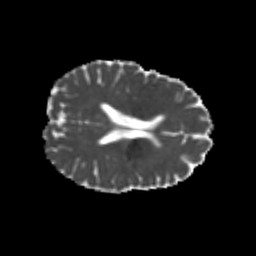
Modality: MD
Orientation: axial
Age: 26
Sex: female
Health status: healthy
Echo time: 0.074 s